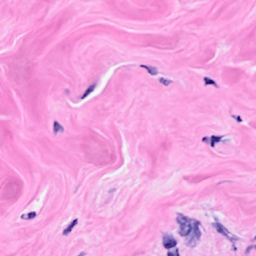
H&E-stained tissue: Breast